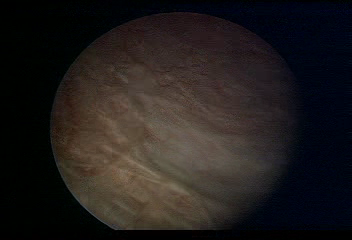
Modality: WLC
Class: Normal mucosa
Bladder cancer association: No